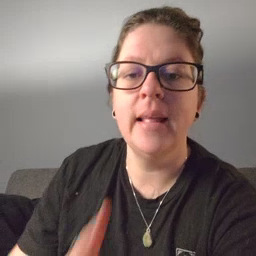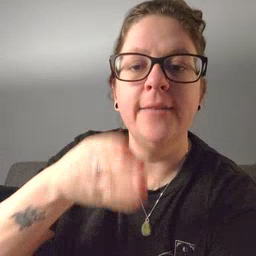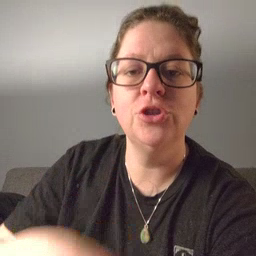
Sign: after